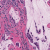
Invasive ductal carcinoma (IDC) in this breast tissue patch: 0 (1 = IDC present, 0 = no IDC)